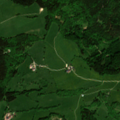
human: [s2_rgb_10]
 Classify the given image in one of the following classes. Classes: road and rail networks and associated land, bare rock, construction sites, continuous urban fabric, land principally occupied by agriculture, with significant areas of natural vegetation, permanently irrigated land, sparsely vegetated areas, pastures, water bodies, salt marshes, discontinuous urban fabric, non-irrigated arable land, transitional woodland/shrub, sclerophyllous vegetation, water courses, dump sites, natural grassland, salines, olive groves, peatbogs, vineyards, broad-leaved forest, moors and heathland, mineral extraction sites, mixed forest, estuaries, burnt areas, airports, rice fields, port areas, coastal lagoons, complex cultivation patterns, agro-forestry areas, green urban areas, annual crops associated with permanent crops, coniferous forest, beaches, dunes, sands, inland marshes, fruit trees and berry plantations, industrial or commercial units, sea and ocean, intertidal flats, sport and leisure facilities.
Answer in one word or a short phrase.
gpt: pastures, coniferous forest, mixed forest